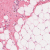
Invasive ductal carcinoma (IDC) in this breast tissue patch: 0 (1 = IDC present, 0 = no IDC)